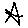
Label: star